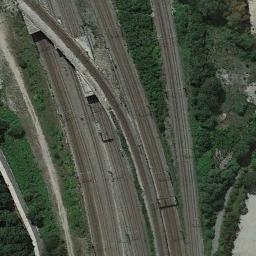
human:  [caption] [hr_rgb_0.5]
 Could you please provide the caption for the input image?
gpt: There are many trees beside the railway .

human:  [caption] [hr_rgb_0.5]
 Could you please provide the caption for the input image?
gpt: The railway is next to lines of trees .

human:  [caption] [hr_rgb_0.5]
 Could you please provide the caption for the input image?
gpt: There are many trees in the middle of the two railways .

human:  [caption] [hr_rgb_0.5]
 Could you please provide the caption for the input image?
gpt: These staggered railways go through the green belt .

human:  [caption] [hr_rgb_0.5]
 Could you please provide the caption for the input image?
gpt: Thera are some green bushes beside the railway .